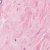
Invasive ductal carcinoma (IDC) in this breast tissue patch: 0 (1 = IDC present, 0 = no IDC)